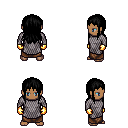
a pixel art fantasy rpg character, male body template, human, dark skin, chain mail, robe skirt, black unkempt hairstyle, gold gloves, four views (front, back, left, right), 2x2 character sprite sheet, small pixel art, hard edges, no anti-aliasing